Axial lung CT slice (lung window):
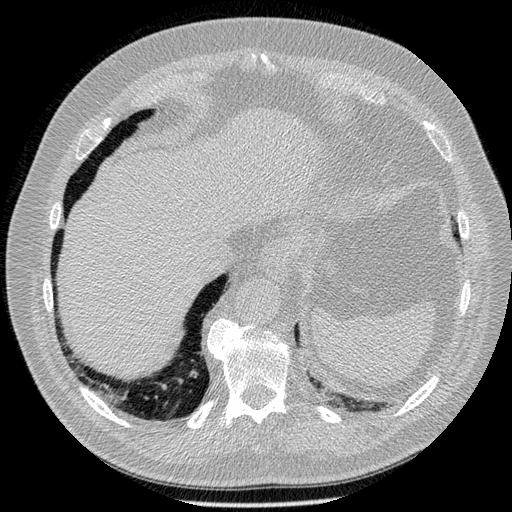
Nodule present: no